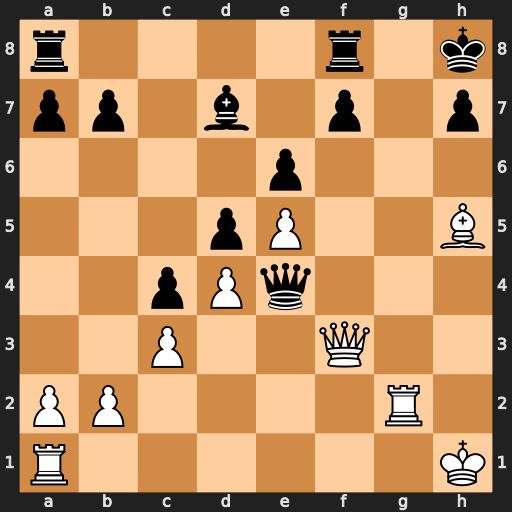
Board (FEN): r4r1k/pp1b1p1p/4p3/3pP2B/2pPq3/2P2Q2/PP4R1/R6K
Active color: w
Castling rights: -
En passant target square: -
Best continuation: Qf6#